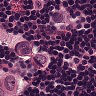
Metastatic tissue present: yes